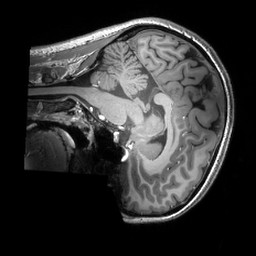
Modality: T1w
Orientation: sagittal
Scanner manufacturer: philips
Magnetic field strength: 7 T
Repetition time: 0.008 s
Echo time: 0.001974 s